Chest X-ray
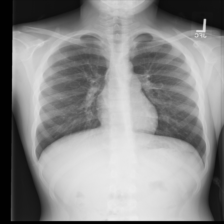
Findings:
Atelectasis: negative
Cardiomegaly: negative
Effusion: negative
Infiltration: negative
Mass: negative
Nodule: negative
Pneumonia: negative
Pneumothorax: negative
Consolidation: negative
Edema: negative
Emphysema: negative
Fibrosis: negative
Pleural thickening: negative
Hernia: negative